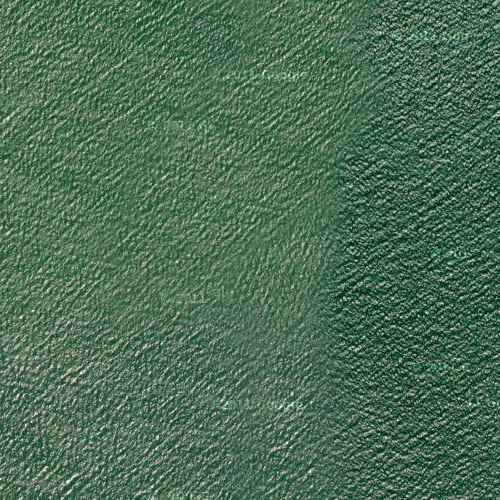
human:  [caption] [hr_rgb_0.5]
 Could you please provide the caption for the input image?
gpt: A part of ocean with deep green waters and a white ship in it .

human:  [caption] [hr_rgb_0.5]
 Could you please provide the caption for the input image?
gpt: This is a part of deep green sparkling sea with a white ship in it .

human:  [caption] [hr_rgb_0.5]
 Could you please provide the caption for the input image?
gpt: There is a white ship in the deep green sparkling ocean .

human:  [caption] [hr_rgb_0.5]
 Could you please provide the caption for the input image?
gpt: This is a part of deep green sparkling sea .

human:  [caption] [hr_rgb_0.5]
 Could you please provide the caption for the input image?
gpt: A part of ocean with deep green sparkling water and a white ship in it .